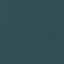
Label: SeaLake